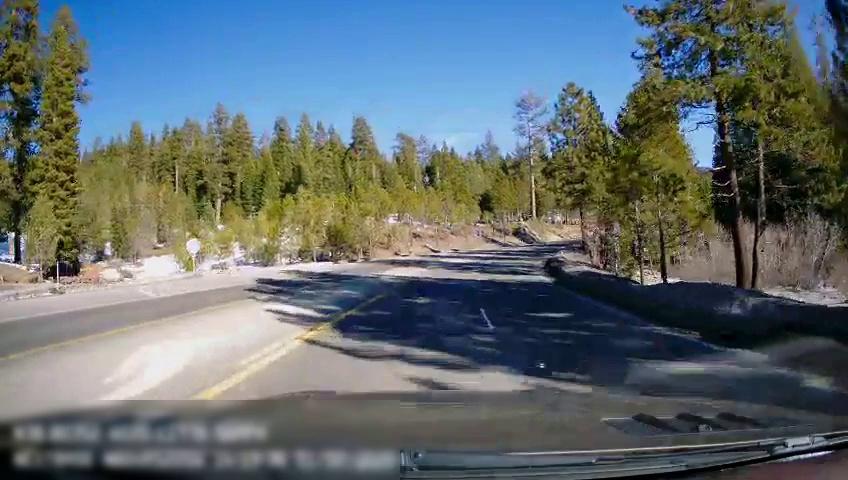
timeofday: Day
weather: Sunny
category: Drivable Space
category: Lanes | Current Lane
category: Lanes | Alternate Lane
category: Lanes | Current Lane
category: Lanes | Opposite Lane
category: Lanes | Opposite Lane
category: Lanes | Opposite Lane